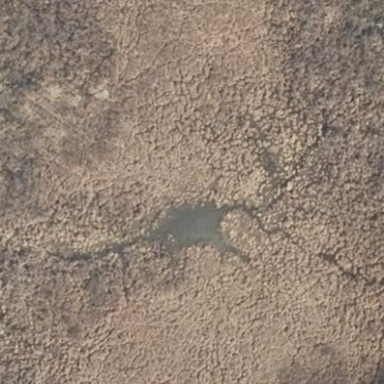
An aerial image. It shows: Bog wetland area.